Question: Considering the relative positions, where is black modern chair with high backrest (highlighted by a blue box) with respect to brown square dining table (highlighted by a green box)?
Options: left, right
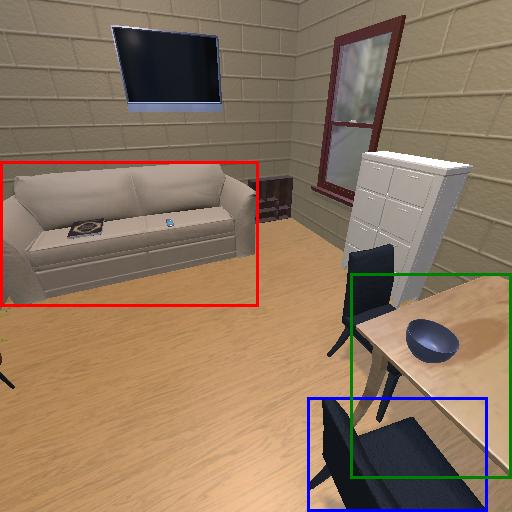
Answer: left